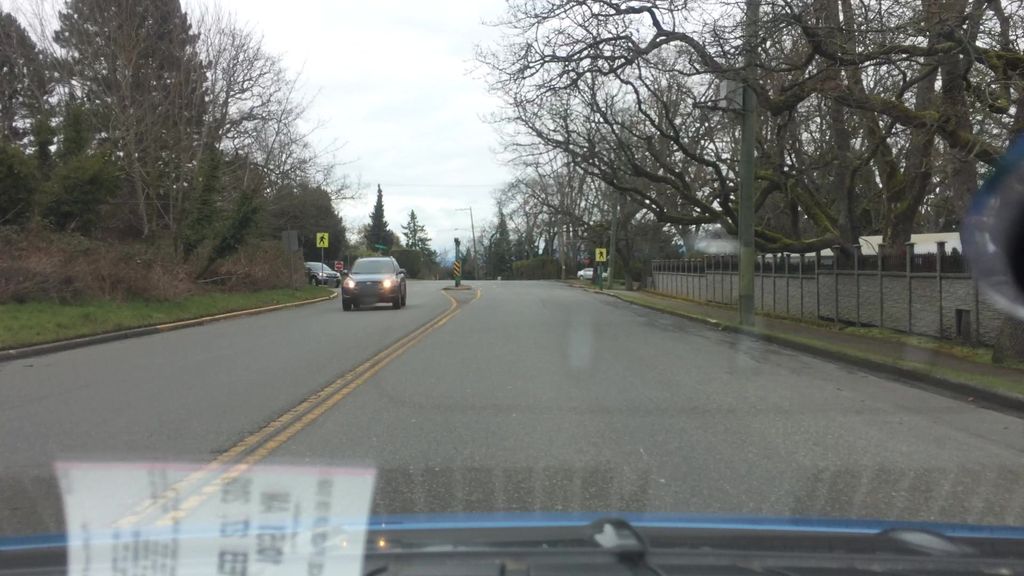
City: victoria